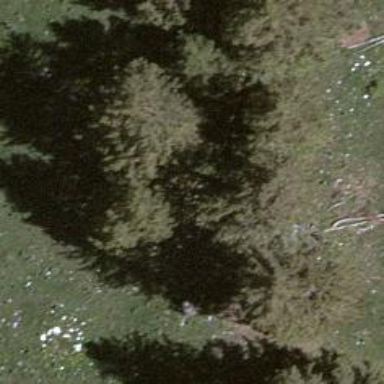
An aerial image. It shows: Forest area.